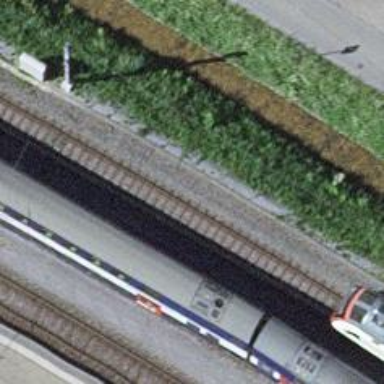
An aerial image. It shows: Electrified rail siding with contact line.